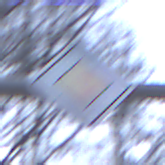
Verkehrszeichen: Vorfahrtsstrasse
Umgebung: Outdoor, Nature
Tageszeit: MorningAfternoon
Wetter: Overcast
Licht: Natural
Jahreszeit: Winter
Kontrast: LowContrast